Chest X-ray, PA view. Patient: 80 years old, sex F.
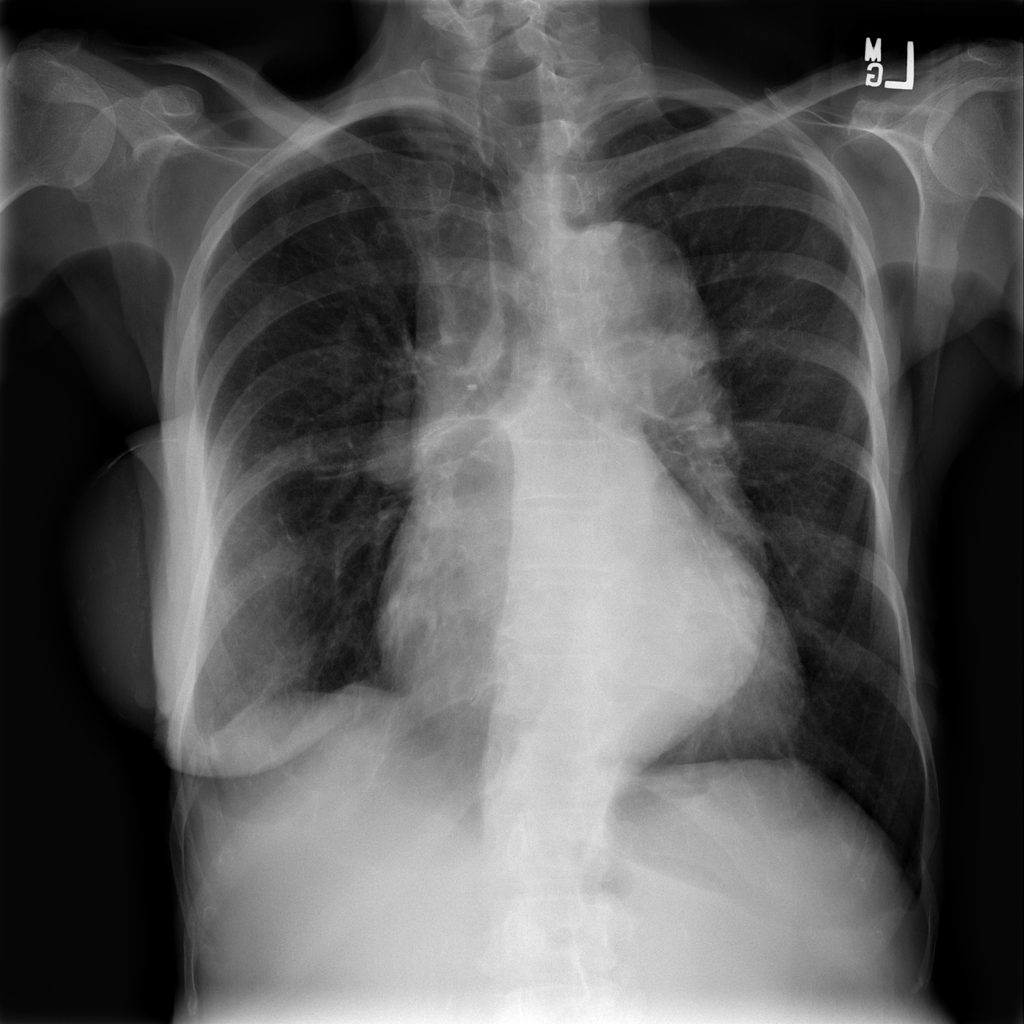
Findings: Cardiomegaly, Infiltration